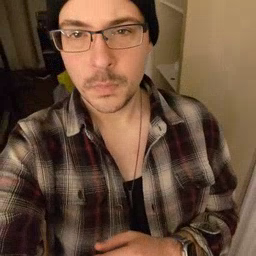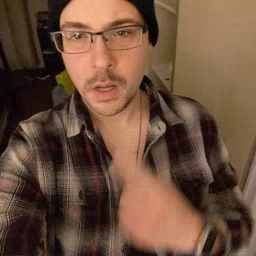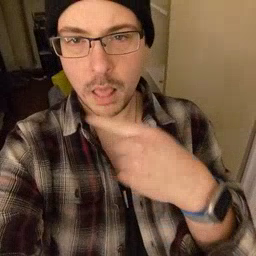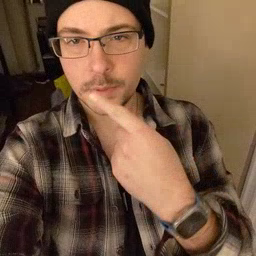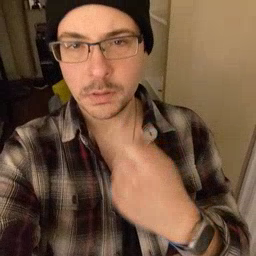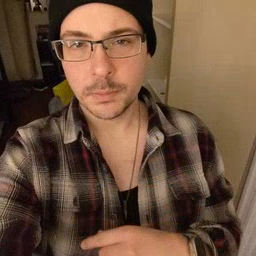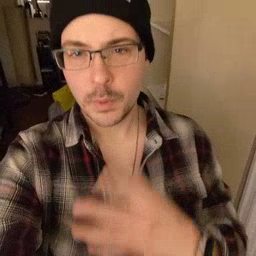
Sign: lips